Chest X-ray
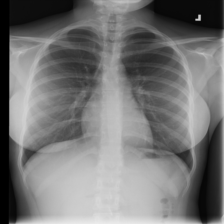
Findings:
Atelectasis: negative
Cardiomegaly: negative
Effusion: negative
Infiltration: positive
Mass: negative
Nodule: negative
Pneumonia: negative
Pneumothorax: negative
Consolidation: negative
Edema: negative
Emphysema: negative
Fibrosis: negative
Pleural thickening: negative
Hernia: negative